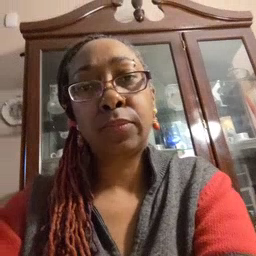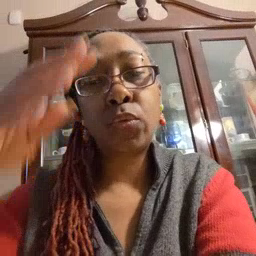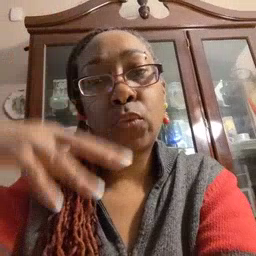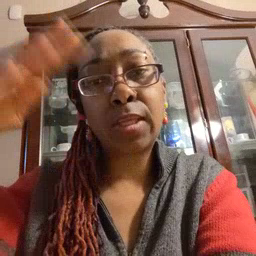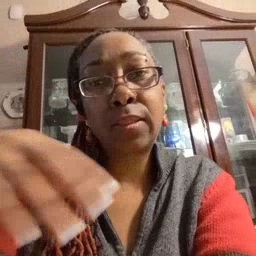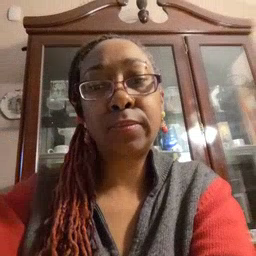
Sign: rain